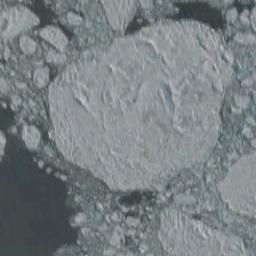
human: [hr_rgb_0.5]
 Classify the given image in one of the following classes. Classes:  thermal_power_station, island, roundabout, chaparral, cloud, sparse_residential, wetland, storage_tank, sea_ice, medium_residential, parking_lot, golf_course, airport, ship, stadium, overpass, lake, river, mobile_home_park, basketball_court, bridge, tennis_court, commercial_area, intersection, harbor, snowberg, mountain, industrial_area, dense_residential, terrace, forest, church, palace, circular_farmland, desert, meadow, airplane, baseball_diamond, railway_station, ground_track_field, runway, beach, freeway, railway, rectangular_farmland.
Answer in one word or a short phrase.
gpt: sea_ice